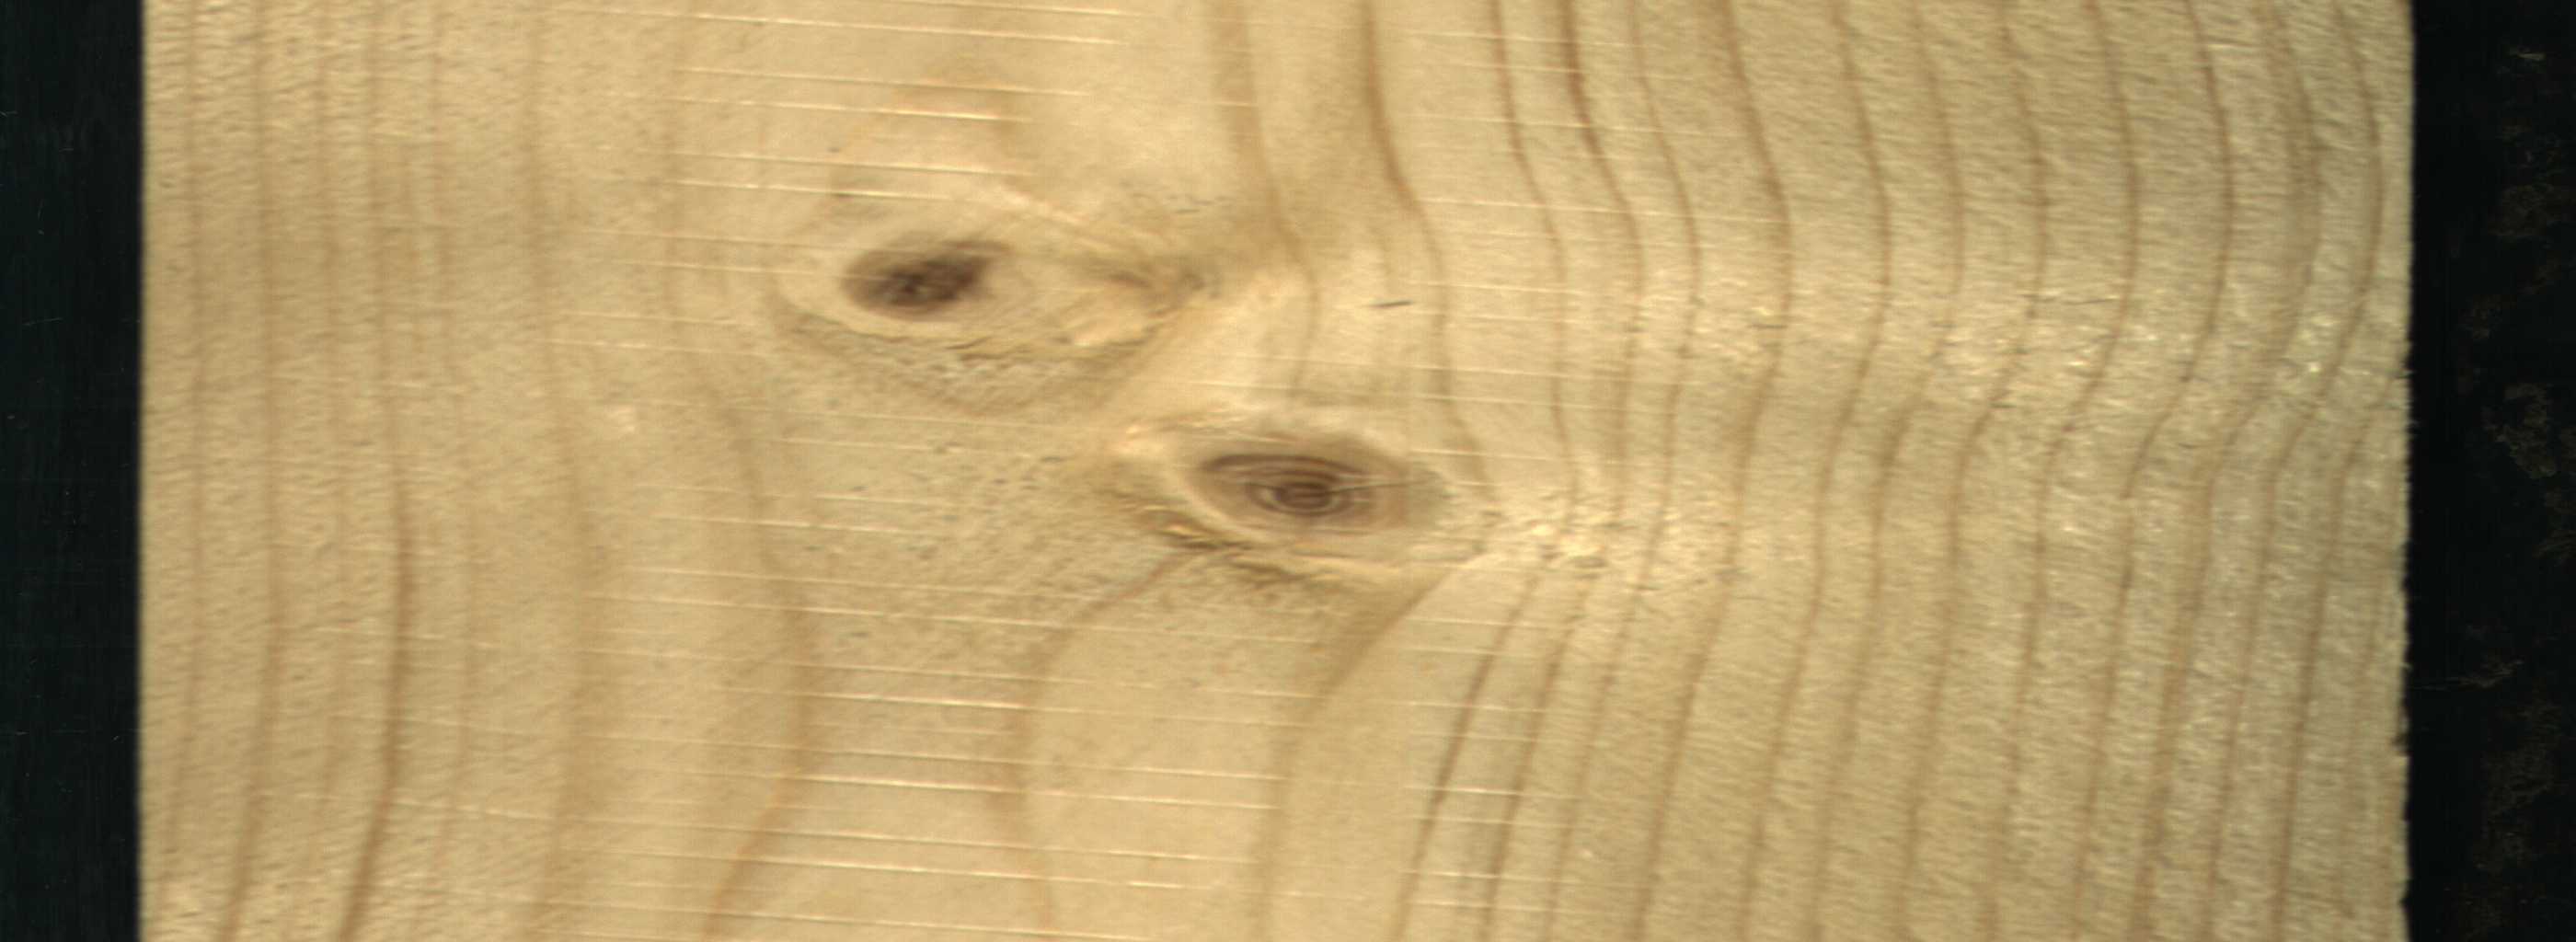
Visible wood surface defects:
Live_Knot
Live_Knot